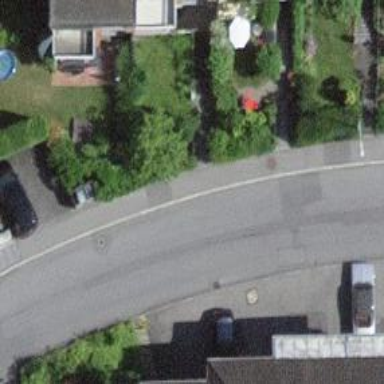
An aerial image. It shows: Footway along the road.